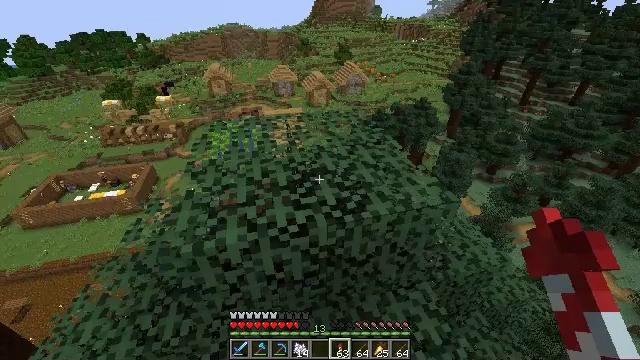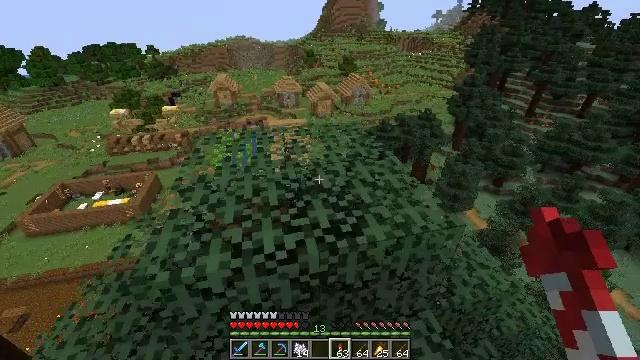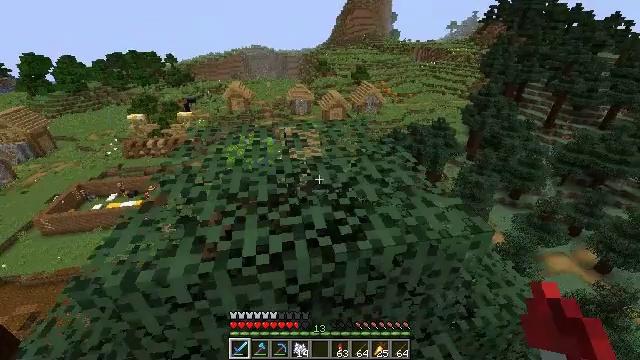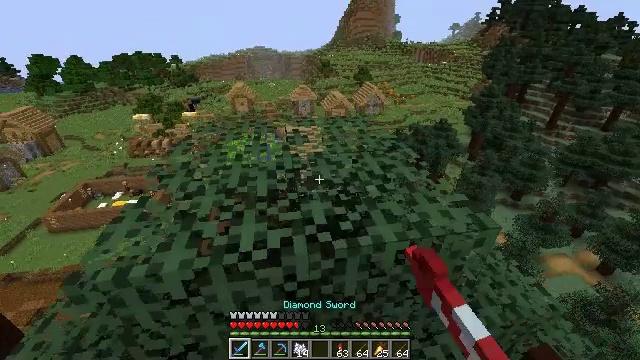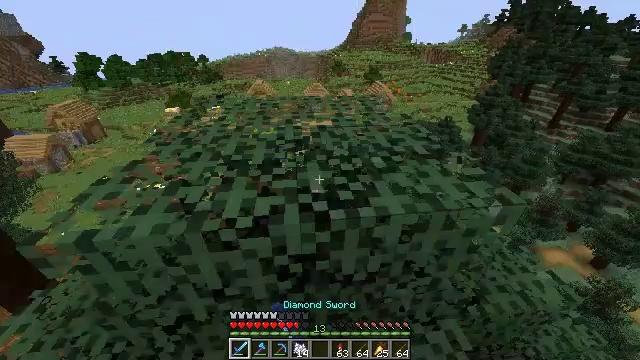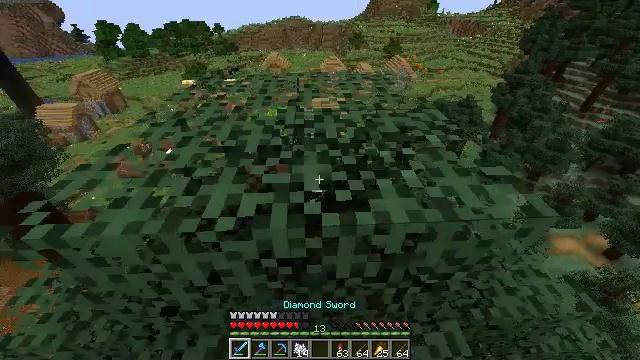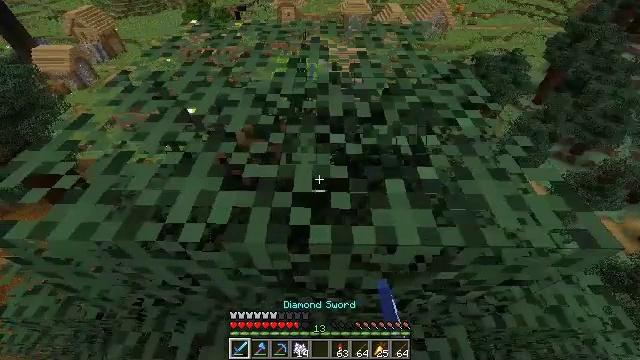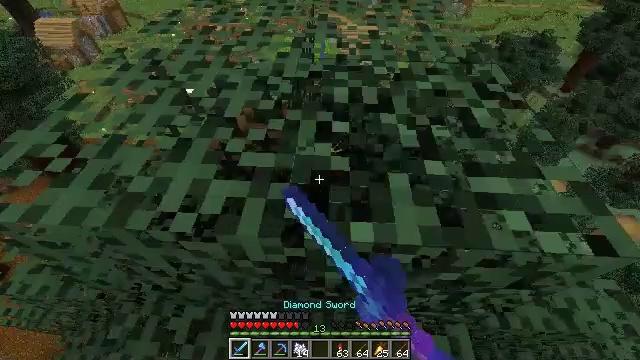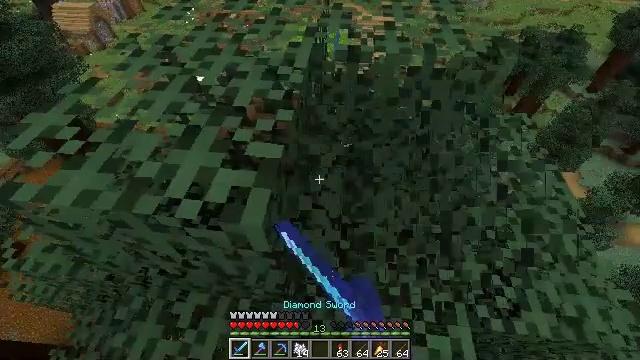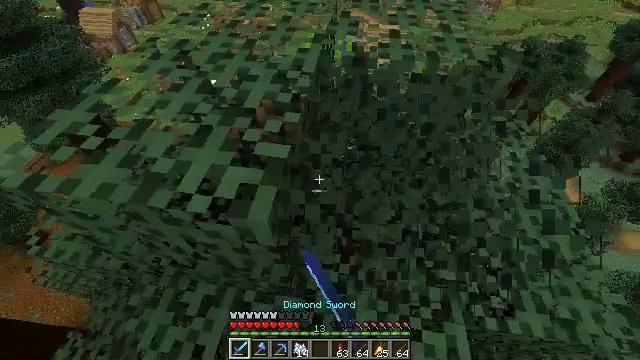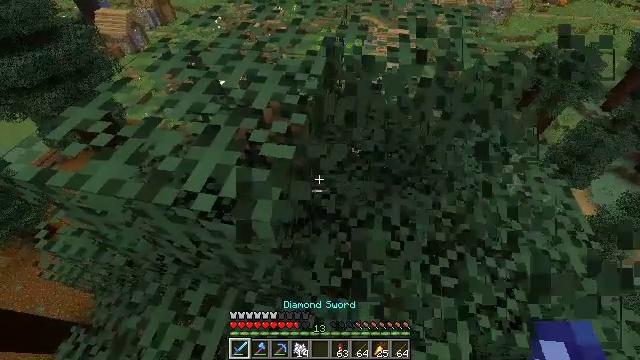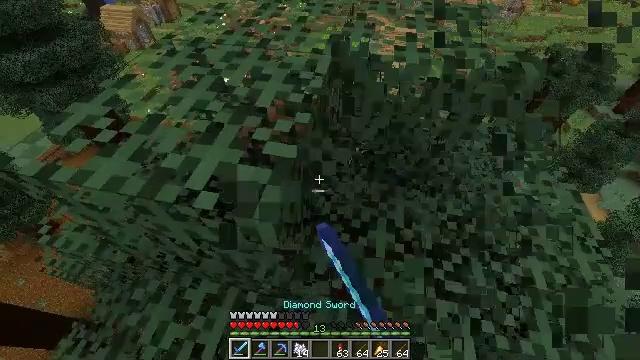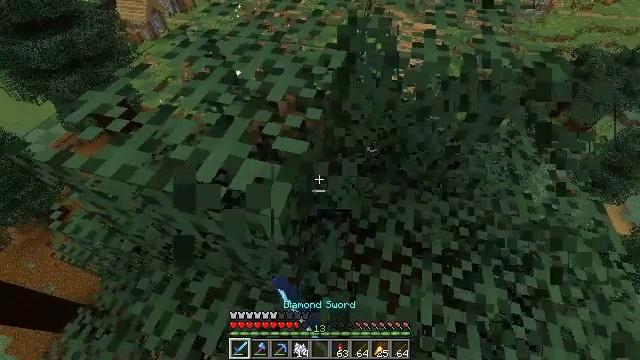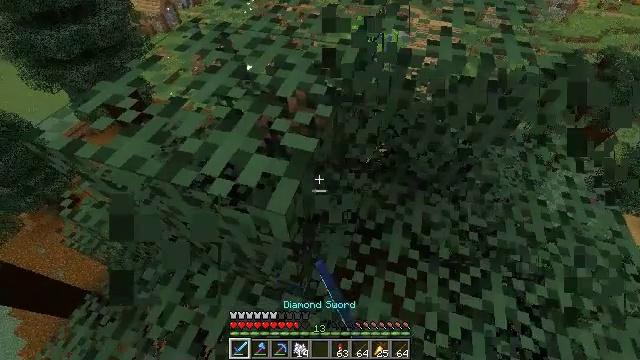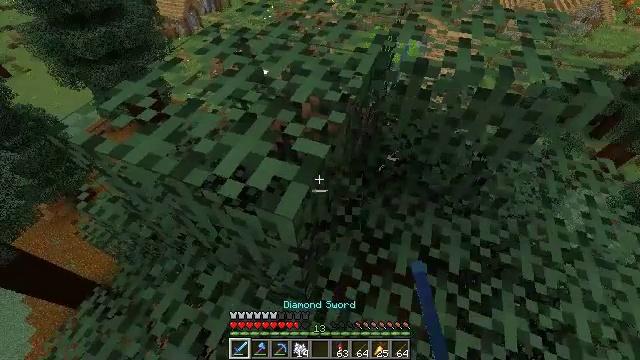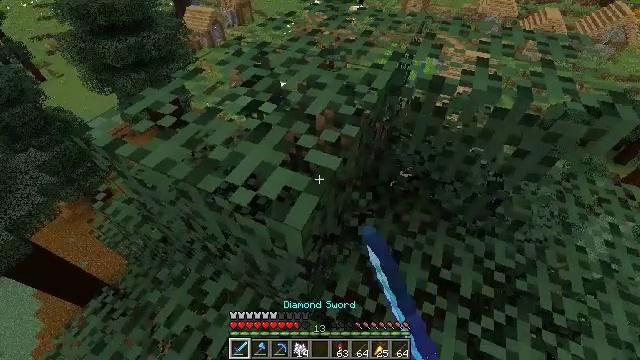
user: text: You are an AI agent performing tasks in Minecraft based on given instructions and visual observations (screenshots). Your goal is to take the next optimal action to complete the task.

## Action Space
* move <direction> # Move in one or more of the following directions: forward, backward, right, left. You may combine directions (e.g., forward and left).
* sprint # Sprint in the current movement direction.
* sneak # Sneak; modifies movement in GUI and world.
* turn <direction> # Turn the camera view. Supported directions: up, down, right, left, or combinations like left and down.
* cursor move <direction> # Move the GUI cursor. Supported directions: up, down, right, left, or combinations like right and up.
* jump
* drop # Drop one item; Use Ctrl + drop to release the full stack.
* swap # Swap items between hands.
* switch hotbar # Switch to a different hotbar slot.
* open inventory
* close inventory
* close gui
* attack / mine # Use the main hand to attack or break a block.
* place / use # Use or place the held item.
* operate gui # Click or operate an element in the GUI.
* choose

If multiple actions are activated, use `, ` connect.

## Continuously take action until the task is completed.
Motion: motion action
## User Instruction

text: Punch the spruce leaves to get saplings.
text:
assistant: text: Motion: move forward, turn left and up
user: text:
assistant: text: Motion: move forward, turn left and up, attack / mine, switch to hotbar 1
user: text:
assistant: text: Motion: move forward, attack / mine, switch to hotbar 1
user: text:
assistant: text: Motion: move forward, turn left and down, attack / mine, switch to hotbar 1
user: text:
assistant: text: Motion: move forward, turn left and down, attack / mine
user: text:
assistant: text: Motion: turn left and down, attack / mine
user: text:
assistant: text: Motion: turn left and down, attack / mine
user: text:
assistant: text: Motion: turn left and down, attack / mine
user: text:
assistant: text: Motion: turn left, attack / mine
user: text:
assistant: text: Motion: turn left, attack / mine
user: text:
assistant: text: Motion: turn left, attack / mine
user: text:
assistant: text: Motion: turn left, attack / mine
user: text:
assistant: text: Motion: turn left, attack / mine
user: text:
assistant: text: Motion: turn left and up, attack / mine
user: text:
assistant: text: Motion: turn left and up, attack / mine
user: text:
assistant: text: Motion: turn left and up, attack / mine
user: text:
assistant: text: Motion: attack / mine
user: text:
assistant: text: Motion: move forward, turn right and up, attack / mine
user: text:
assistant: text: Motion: move forward, turn right, attack / mine
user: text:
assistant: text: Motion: move forward, turn right, attack / mine
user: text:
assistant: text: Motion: move forward, turn right and down, attack / mine
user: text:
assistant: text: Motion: move forward, turn right, attack / mine
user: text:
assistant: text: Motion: attack / mine
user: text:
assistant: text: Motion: attack / mine
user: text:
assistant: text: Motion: move forward, attack / mine
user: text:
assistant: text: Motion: move forward, attack / mine
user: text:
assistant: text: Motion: move forward, turn down, attack / mine
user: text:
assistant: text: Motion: turn right and down, attack / mine
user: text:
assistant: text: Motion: turn right and down, attack / mine
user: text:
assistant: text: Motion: turn right and down, attack / mine